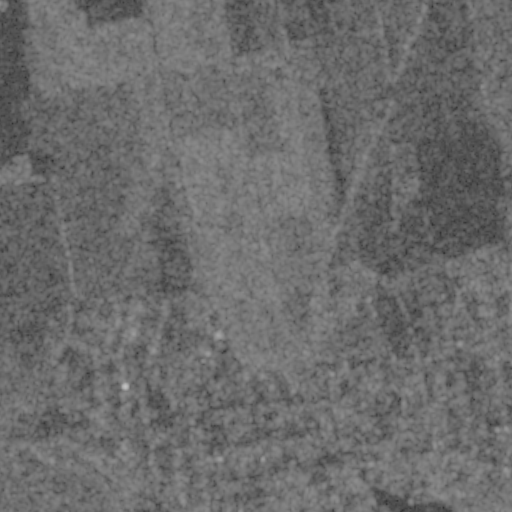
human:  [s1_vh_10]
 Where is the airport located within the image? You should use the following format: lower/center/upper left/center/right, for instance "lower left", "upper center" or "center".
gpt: The airport is located in the upper right of the image.
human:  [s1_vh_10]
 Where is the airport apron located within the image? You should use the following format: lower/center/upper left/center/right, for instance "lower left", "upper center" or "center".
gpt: The airport apron is located in the center right of the image.
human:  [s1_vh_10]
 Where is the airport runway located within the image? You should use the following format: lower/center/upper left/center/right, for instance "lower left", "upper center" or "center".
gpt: The airport runway is located in the upper right of the image.
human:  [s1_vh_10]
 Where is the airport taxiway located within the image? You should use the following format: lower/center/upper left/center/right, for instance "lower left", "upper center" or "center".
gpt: The airport taxiway is located in the upper right of the image.
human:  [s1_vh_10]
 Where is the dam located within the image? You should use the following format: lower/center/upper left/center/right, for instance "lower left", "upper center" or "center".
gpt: The dam is located in the lower right of the image.
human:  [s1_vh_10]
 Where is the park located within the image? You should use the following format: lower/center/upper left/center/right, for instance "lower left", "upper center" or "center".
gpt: The park is located in the lower left of the image.
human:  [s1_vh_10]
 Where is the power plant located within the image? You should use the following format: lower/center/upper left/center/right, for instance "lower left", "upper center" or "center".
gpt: There is no power plant in the image.

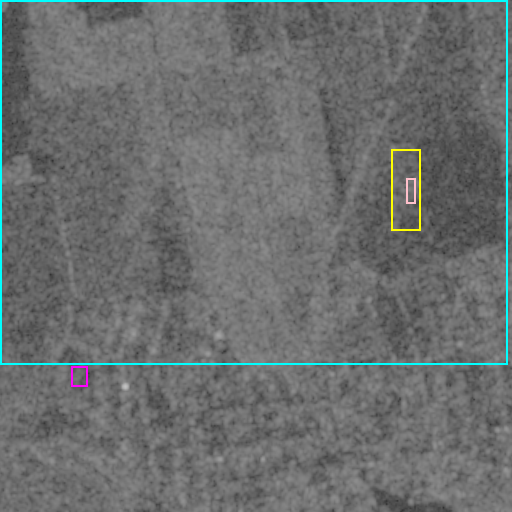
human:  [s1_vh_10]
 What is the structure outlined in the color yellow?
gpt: The structure outlined in yellow is an airport.
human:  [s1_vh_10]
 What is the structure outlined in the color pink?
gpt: The structure outlined in pink is an airport apron.
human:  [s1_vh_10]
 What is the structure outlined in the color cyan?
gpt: The structure outlined in cyan is a crop field.
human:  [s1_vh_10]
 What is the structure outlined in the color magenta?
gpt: The structure outlined in magenta is a park.
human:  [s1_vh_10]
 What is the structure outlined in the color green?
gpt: There is no green outline.